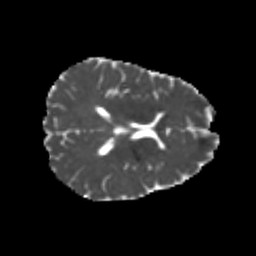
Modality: MD
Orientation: axial
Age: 22
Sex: female
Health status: healthy
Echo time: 0.074 s